Field crop: maize
Growth stage: 2
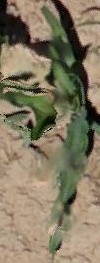
Species: maize